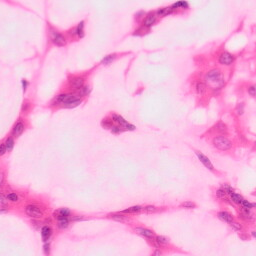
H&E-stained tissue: Colon